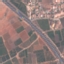
Land use / land cover: Highway